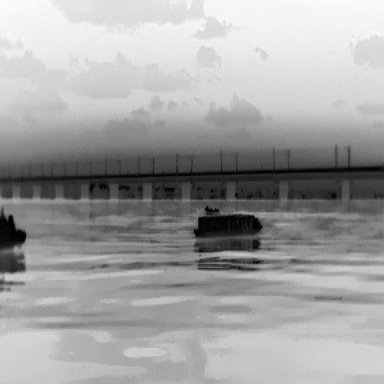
There are two objects shown in the infrared image, including a warship, and a fishing_boat.